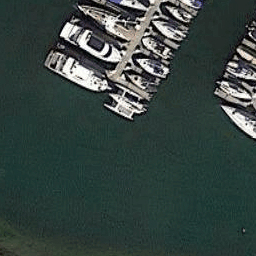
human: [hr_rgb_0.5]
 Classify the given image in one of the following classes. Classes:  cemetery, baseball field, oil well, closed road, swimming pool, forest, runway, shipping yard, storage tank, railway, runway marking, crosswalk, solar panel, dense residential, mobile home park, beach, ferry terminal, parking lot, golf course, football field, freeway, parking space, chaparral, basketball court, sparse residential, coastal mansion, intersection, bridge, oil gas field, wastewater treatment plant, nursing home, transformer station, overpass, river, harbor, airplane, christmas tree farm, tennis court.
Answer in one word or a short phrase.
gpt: harbor